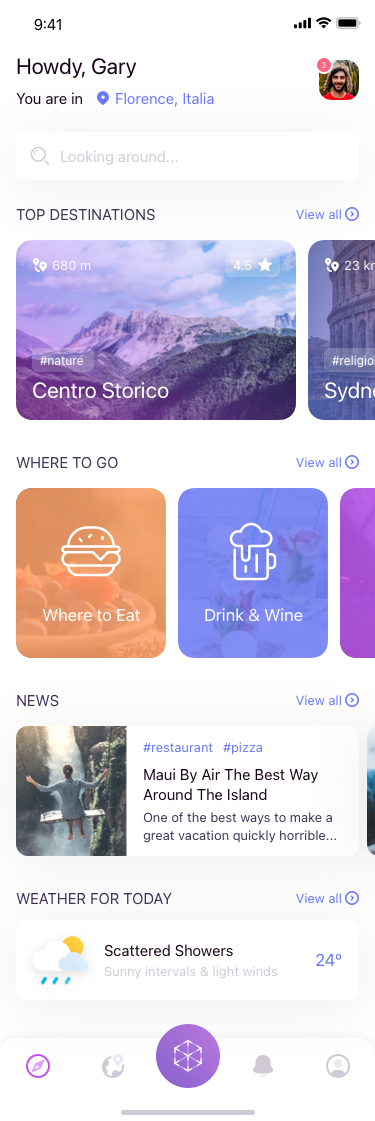
Text in this UI design:
Florence, Italia
You are in
Howdy, Gary
Where to Eat
Drink & Wine
Where to go
news
Maui By Air The Best Way Around The Island
One of the best ways to make a great vacation quickly horrible...
#restaurant
#pizza
Weather for today
24º
Scattered Showers
Sunny intervals & light winds
Centro Storico
#nature
4.5
680 m
Sydney
#religion
23 km
Top Destinations